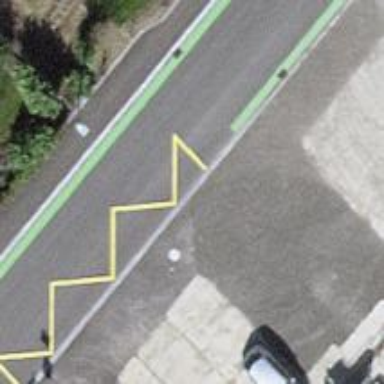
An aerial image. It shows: Public transport stop position.